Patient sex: M
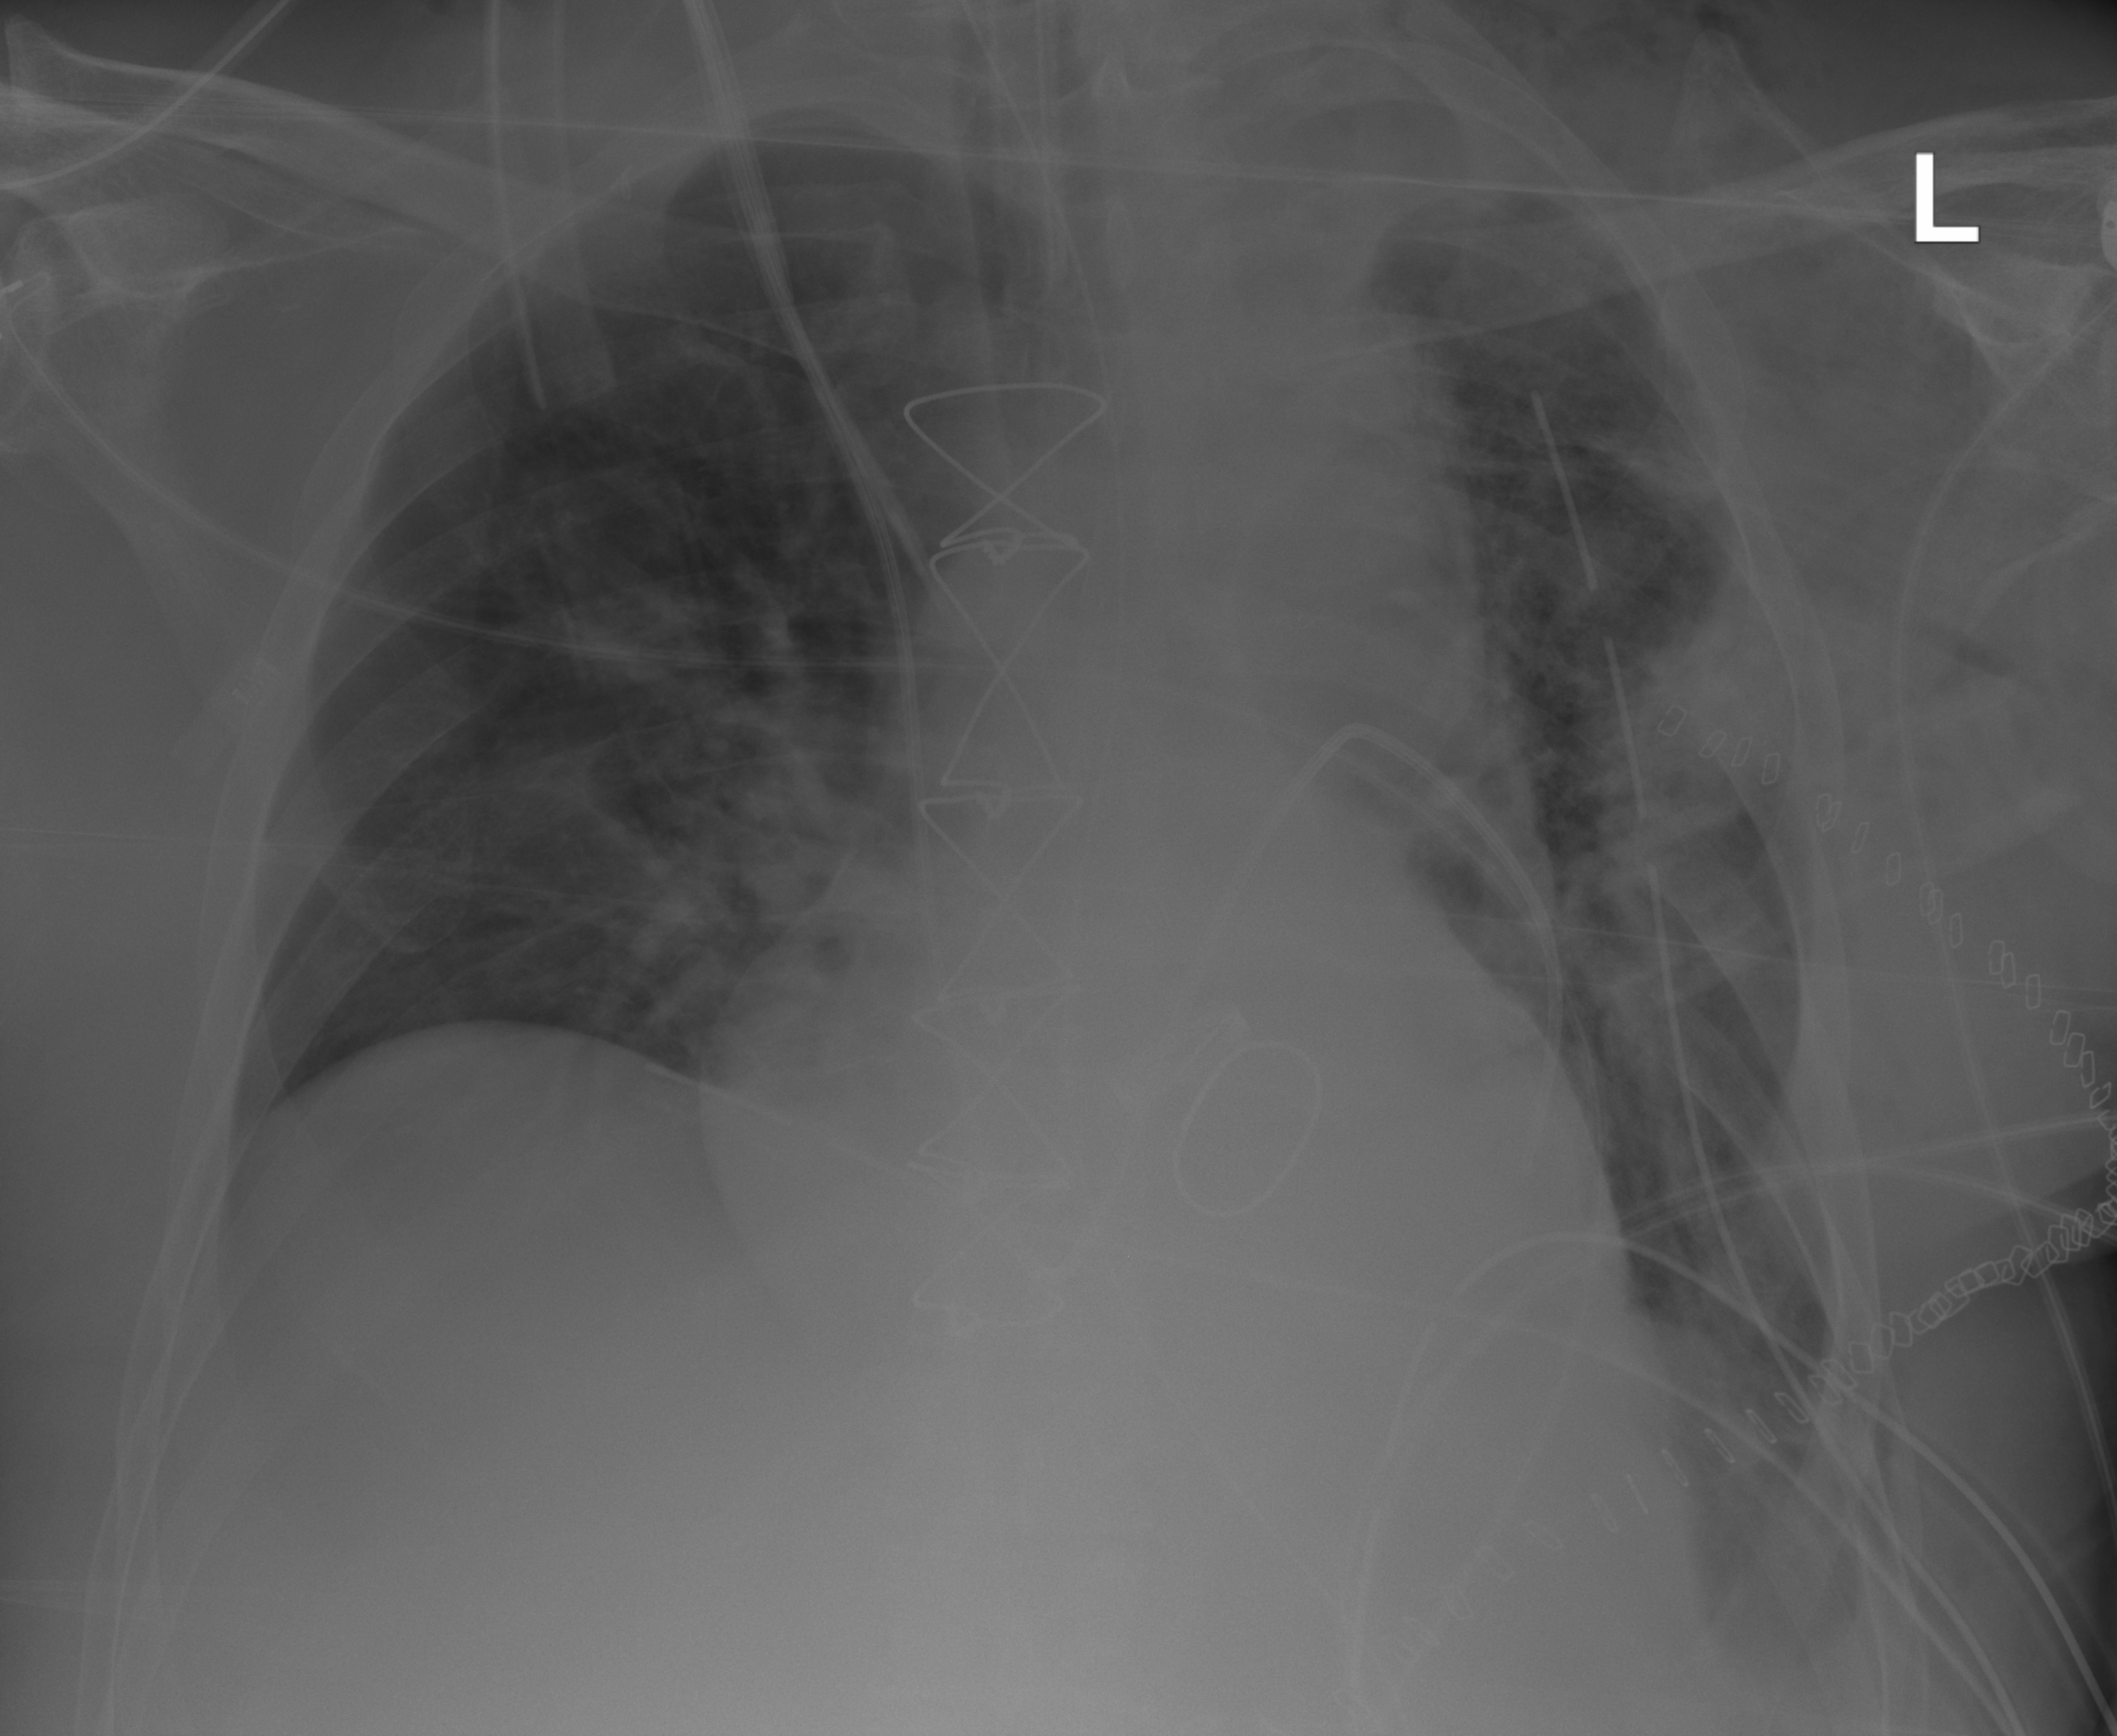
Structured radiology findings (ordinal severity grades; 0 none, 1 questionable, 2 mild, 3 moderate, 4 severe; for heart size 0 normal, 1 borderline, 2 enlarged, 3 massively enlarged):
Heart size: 2
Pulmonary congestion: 0
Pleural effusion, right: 0
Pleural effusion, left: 2
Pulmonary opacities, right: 0
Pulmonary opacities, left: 2
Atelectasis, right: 2
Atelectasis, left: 2